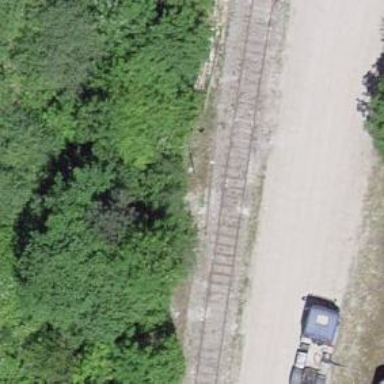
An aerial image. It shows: Single-track railway spur.